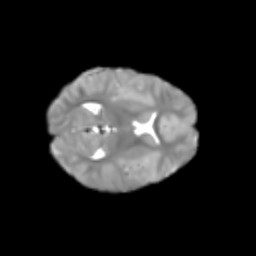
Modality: T2w
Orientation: axial
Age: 5
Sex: female
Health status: healthy